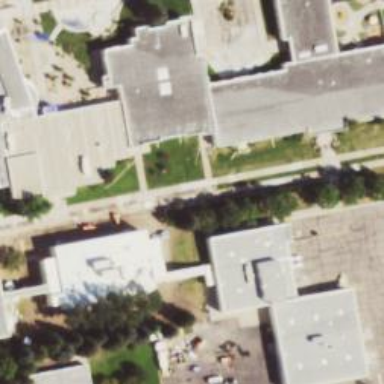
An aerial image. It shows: College building.